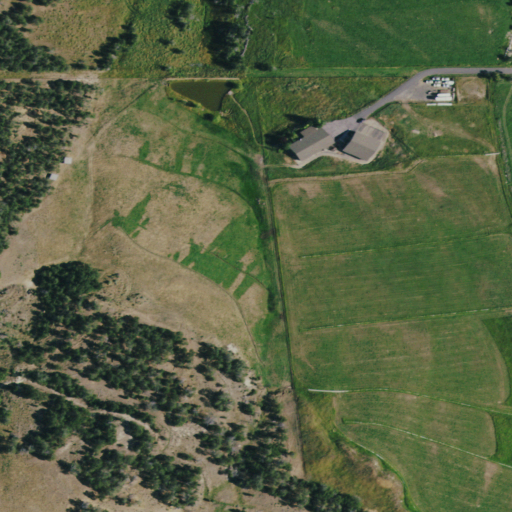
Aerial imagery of mountain in Colorado named Georgia Mesa containing cultivated crops, evergreen forest, deciduous forest, woody wetlands, open development, low intensity development, and pasture